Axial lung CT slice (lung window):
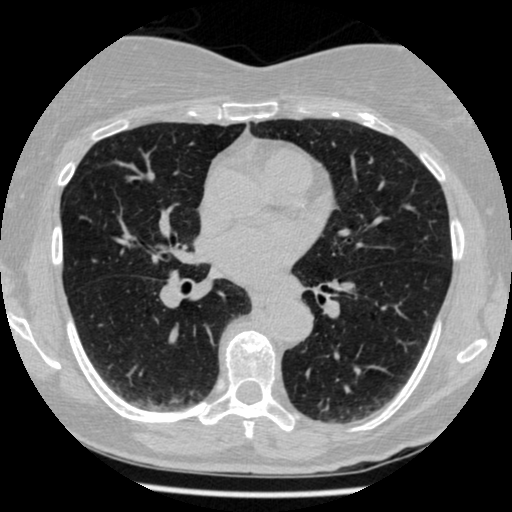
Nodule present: no